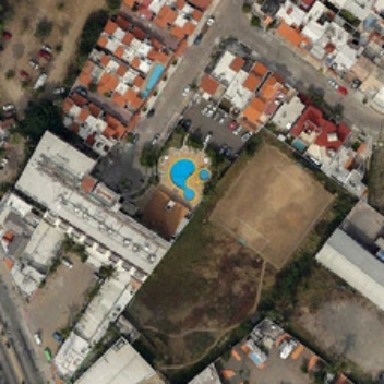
Part of the open air pool of nearby bar landes .